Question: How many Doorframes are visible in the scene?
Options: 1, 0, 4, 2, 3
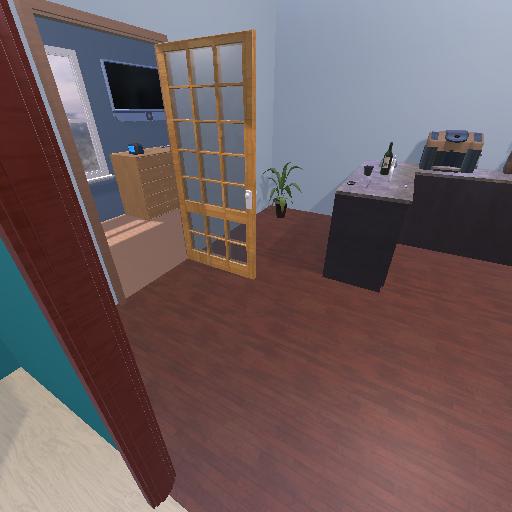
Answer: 1